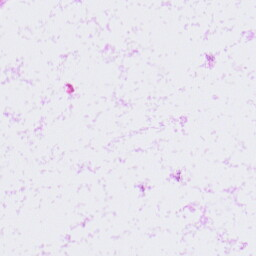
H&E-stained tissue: LymphNode